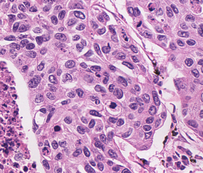
Tumor epithelial tissue: yes
Tumor-associated stroma tissue: no
Normal tissue: no